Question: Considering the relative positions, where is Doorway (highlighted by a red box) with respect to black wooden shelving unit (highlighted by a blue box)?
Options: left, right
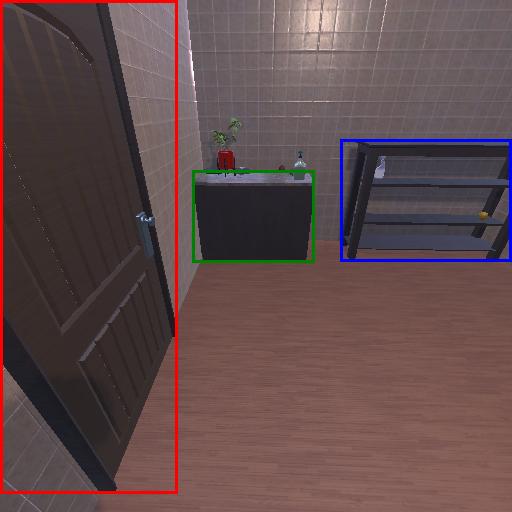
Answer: left